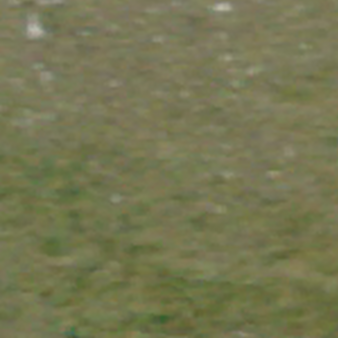
Label: other